Question: What format shown?
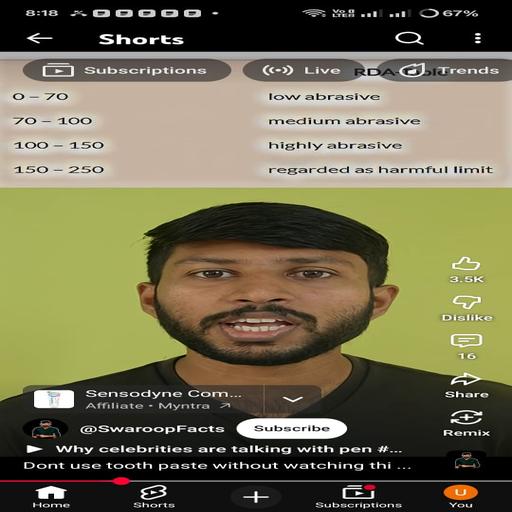
Answer: YouTube Shorts